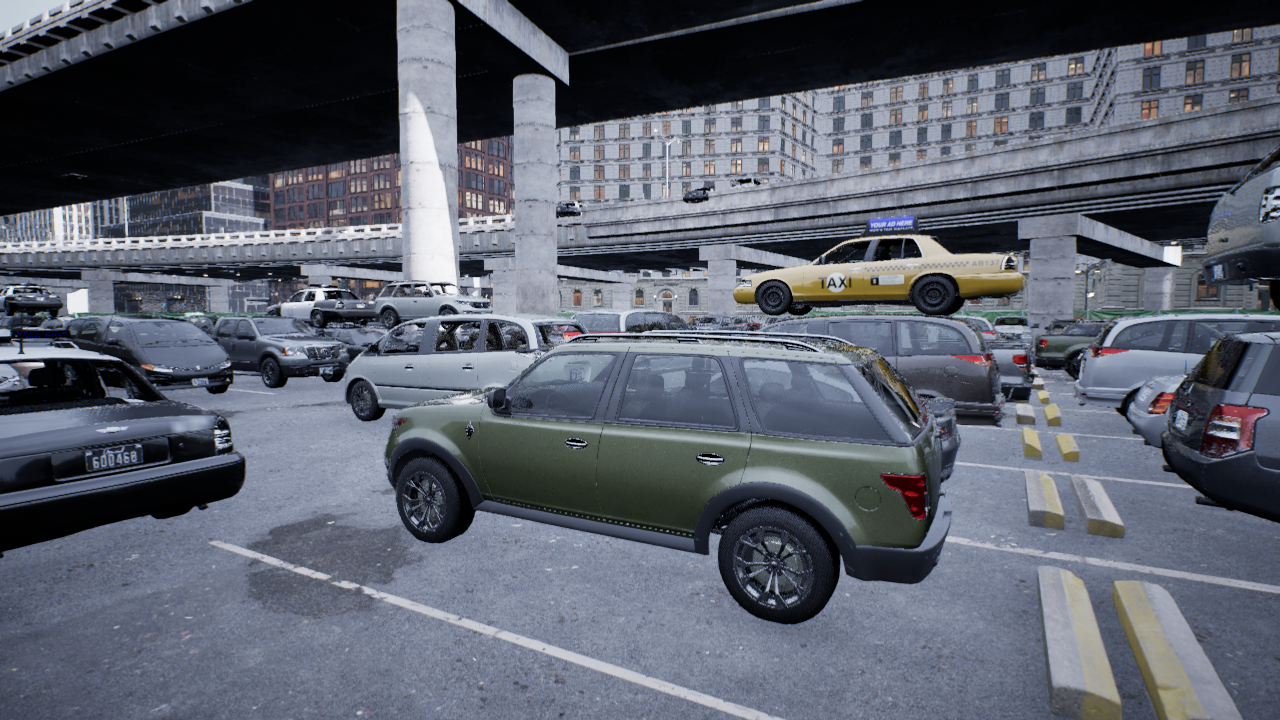
Venue: arterial
Lighting: overcast
Vehicle rig: minivan